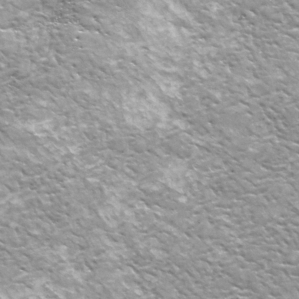
Label: frost